Question: I am trying to add several buttons to a table using javascript, however I keep being offered this result with '[objectHTMLInputElement]'

Here is my code:
'''
function createDiseaseTable(country){
var displayCountry = document.getElementById("countrySelected");
displayCountry.innerHTML = country.name;
var diseaseTable = document.getElementById("diseases");
diseaseTable.innerHTML = "";
for (var i = 0; i<country.diseases.length; i++) ////////////////////////////////////
{
var changeDisease = document.createElement('input');
changeDisease.type = 'button';
changeDisease.name = "x"
changeDisease.onclick = hi();
var row = diseaseTable.insertRow(i);
var cell1 = row.insertCell(0)
var cell2 = row.insertCell(1)
var cell3 = row.insertCell(2)
var cell4 = row.insertCell(3)
var cell5 = row.insertCell(4);
cell1.innerHTML = OurDiseases[i].name;
cell2.innerHTML = OurDiseases[i].cureLevel;
cell3.innerHTML = OurDiseases[i].killLevel;
cell4.innerHTML = OurDiseases[i].cured;
cell5.innerHTML = changeDisease;
console.log(changeDisease);
}
var row = diseaseTable.insertRow();
var cell1 = row.insertCell(0);
var cell2 = row.insertCell(1);
var cell3 = row.insertCell(2);
var cell4 = row.insertCell(3);
var cell5 = row.insertCell(4);
cell1.innerHTML = "Disease";
cell2.innerHTML = "Level needed to cure";
cell3.innerHTML = "Deaths each year";
cell4.innerHTML = "Cured";
cell5.innerHTML = "More Info";
}
'''
Note: I'm not concerned about not running a function yet upon click, i just want the actual button to appear
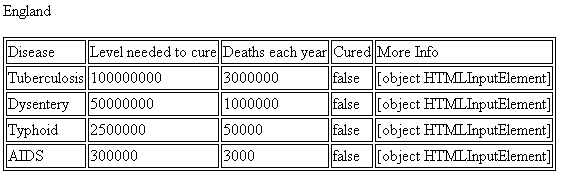
Answer: you need to use the 'appendChild' function
your code could than look like this:
'''
...
cell5.appendChild(changeDisease);
...
'''
You can find more details on this function here: <URL>
'name' is an attribute of an element and not the caption of the button, if you want to set the caption use the attribute 'value' instead - here is an example: <URL>